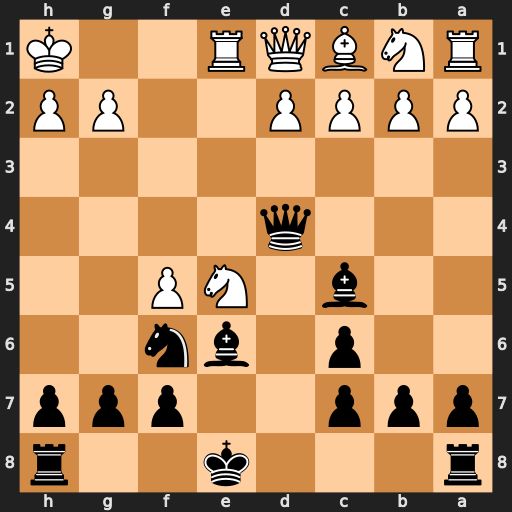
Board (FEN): r3k2r/ppp2ppp/2p1bn2/2b1NP2/3q4/8/PPPP2PP/RNBQR2K
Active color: b
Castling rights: kq
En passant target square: -
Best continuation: Ne4 Rxe4 Qxe4